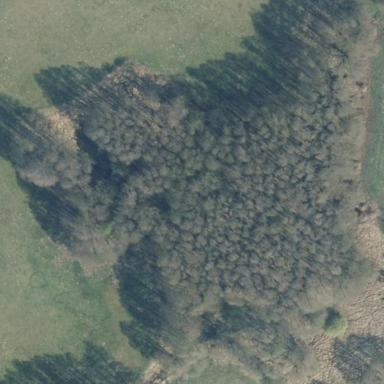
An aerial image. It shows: Forest area.